Interaction volume radius: 5 \u00c5
Interaction volume height: 20 \u00c5
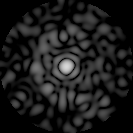
Disorder parameter: 0.8658